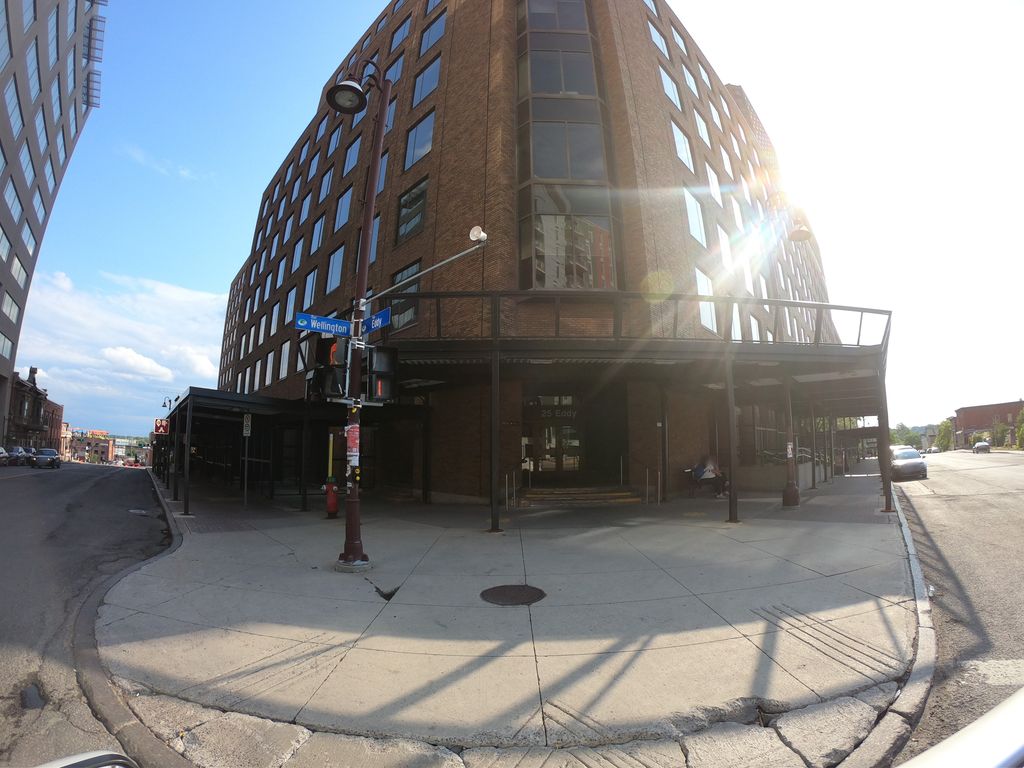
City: ottawa-gatineau